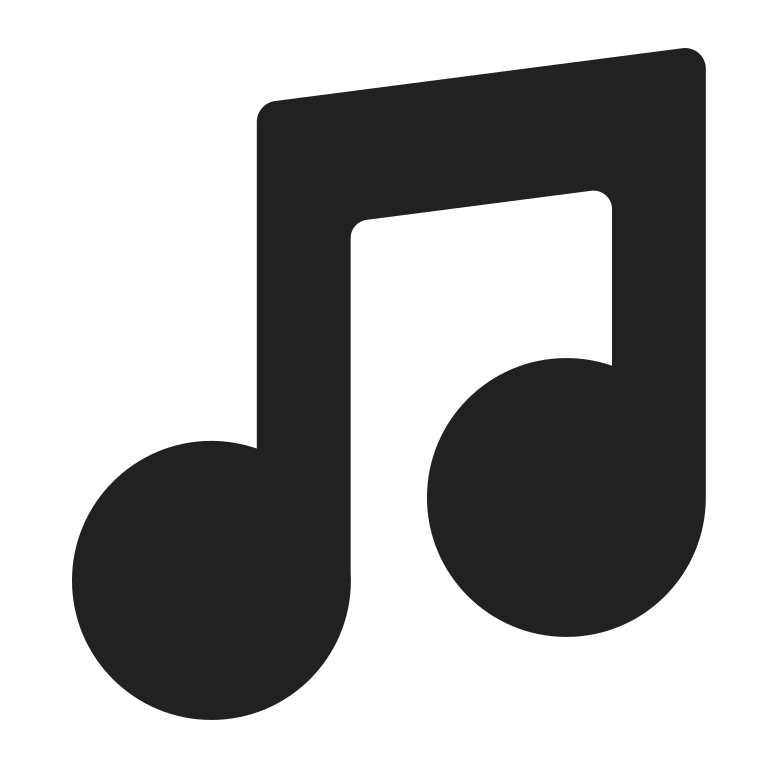
musical note high contrast